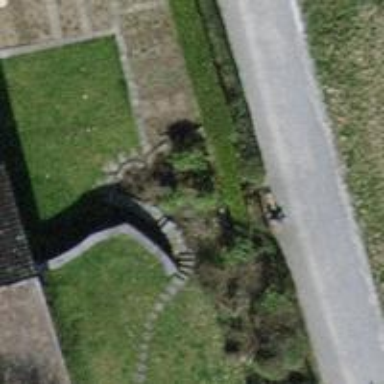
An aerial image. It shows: Bench.